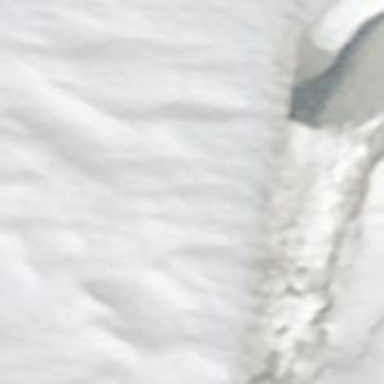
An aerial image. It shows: Crevasse in the natural landscape.